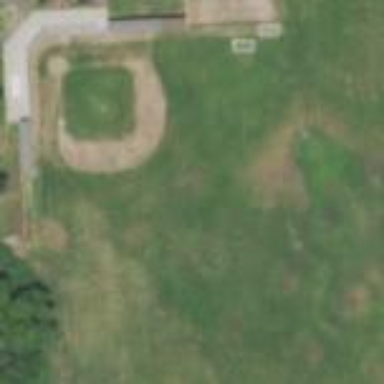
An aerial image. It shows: Baseball pitch for leisure and sports activities.